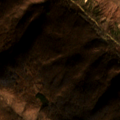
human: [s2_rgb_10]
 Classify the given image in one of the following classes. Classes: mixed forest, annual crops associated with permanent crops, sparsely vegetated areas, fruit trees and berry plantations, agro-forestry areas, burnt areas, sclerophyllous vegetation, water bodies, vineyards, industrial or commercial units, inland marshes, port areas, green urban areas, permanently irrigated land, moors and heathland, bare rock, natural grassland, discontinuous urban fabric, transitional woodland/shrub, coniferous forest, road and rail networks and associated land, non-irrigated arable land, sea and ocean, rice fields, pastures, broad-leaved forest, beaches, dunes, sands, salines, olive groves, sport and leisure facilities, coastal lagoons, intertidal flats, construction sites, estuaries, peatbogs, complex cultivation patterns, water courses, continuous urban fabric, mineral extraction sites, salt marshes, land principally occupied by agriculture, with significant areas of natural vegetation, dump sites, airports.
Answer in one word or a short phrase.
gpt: broad-leaved forest, transitional woodland/shrub